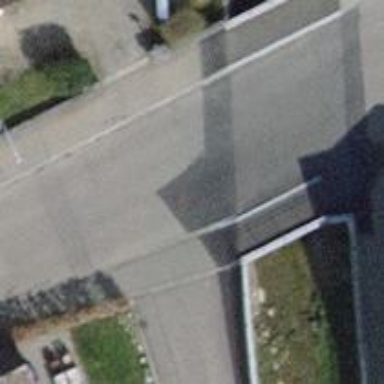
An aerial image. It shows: Residential road with asphalt surface and bridge. The road has separate sidewalk.